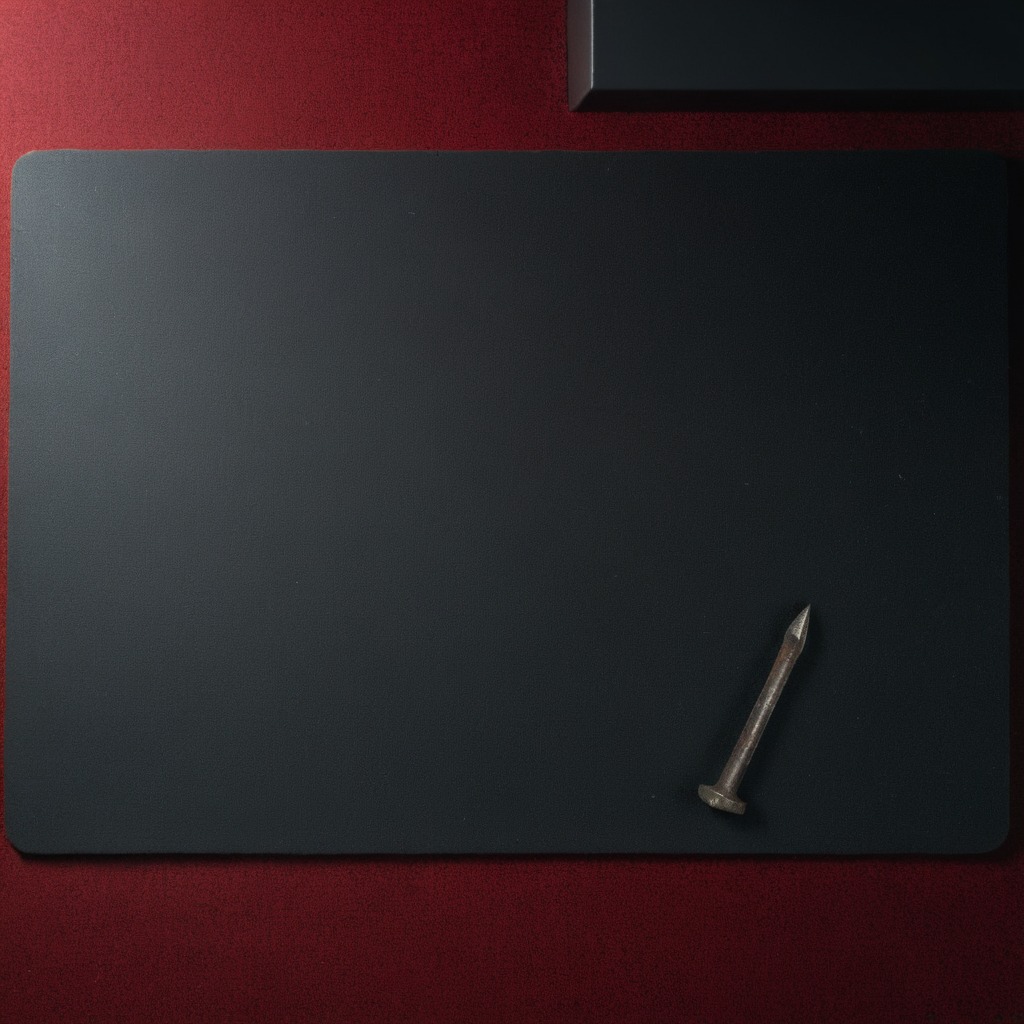
A nail is lying on the clean granite tabletop covered with a red rubber mat inside a workshop at night.